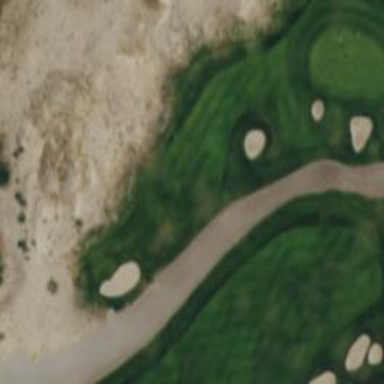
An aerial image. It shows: Golf fairway in the image.